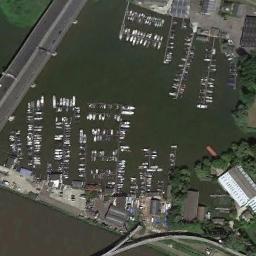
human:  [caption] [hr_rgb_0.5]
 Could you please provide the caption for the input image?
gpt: Many ships are in the harbor .

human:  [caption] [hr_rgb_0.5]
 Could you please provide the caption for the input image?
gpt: Many ships moored neatly on the sea side of the harbor surrounded by buildings and roads .

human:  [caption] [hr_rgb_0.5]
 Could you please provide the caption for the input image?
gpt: There is room for docking in the harbor .

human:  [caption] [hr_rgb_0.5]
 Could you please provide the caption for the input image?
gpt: The harbor with lots of neatly docked boats is surrounded by some buildings and trees .

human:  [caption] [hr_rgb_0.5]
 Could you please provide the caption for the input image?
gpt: There are some trees and a bridge beside the harbor .